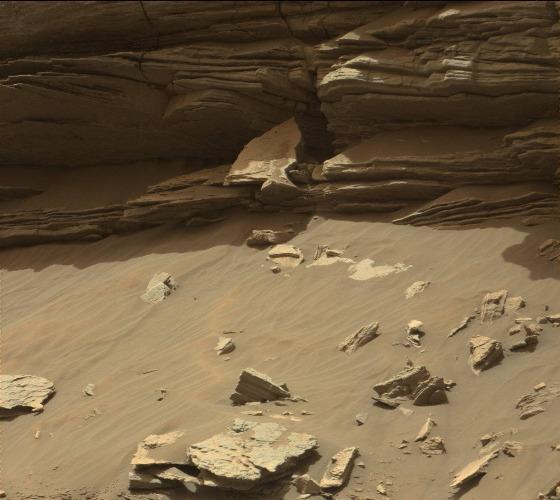
Terrain classes present: Bedrock, Gravel / Sand / Soil, Rock, Shadow